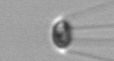
Label: Chaetoceros